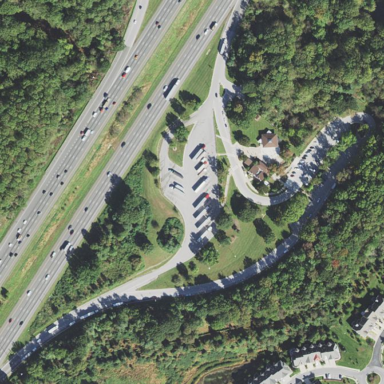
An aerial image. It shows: Rest area on the road.